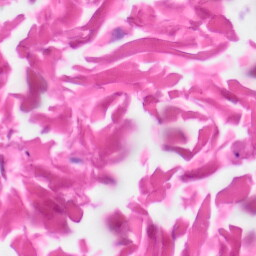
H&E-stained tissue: Skin